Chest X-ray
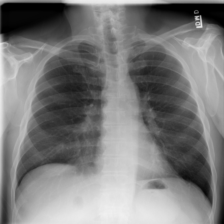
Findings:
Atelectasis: negative
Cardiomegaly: negative
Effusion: negative
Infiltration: negative
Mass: negative
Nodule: negative
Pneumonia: negative
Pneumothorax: negative
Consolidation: negative
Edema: negative
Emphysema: negative
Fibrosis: negative
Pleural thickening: negative
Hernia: negative